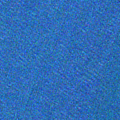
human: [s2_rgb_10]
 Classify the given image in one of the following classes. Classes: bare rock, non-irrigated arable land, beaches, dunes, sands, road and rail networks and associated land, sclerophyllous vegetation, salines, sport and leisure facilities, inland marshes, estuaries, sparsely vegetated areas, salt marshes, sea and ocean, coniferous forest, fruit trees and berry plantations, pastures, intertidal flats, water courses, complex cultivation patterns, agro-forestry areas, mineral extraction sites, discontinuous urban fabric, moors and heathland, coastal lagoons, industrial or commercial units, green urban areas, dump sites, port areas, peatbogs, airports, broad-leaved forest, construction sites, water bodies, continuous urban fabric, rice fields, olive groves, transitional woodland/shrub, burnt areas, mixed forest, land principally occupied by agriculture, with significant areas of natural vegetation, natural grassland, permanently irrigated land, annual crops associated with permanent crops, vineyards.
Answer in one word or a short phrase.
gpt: sea and ocean